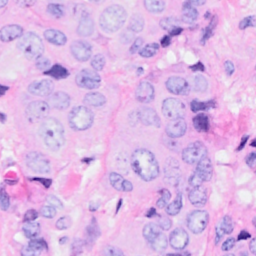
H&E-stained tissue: Breast